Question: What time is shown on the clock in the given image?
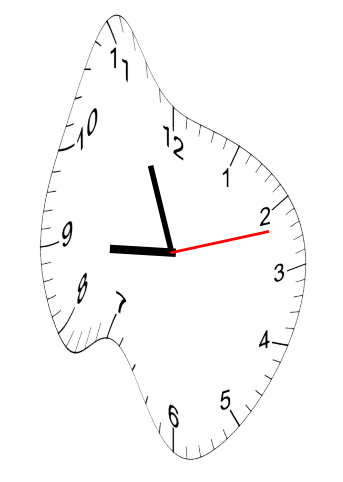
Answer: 08:56:12